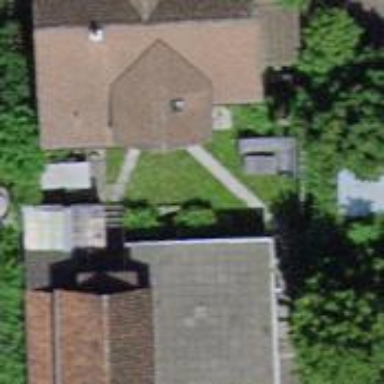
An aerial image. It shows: Group of garages.